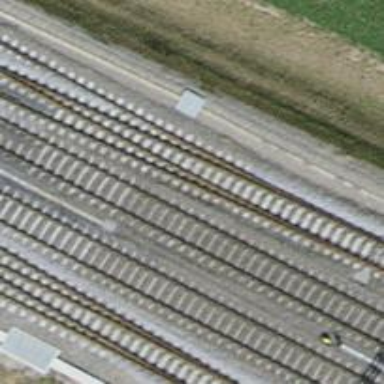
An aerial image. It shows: Railway siding with rails.